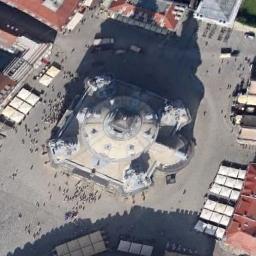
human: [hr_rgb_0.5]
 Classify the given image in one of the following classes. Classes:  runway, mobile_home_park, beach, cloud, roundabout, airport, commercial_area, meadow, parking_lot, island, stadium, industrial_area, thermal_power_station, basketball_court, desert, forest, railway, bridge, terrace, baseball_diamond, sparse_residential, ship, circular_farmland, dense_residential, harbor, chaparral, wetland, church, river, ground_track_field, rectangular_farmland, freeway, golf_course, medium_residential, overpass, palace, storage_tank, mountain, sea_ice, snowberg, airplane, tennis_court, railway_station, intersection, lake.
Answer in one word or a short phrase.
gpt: church